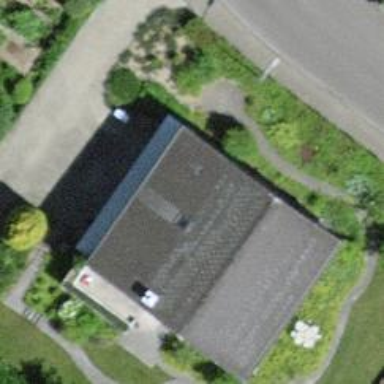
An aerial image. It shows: Simple house.